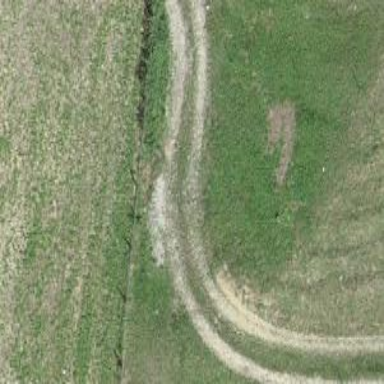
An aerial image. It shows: Track with grade5 tracktype.